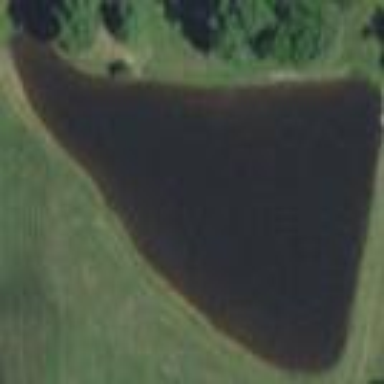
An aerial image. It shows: Water hazard on golf course.